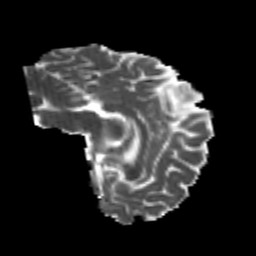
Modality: MD
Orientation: sagittal
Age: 21
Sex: male
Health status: healthy
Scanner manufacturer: philips
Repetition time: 7.388 s
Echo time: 0.08599 s